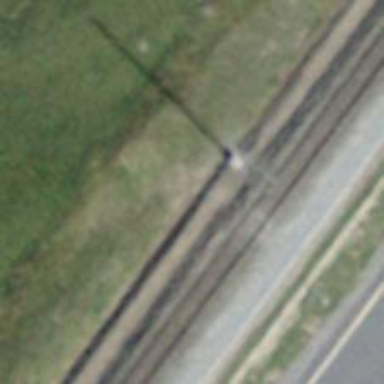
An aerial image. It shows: Power pole.